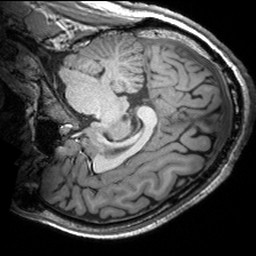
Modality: T1w
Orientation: sagittal
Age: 26
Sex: male
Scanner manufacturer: siemens
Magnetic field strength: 3 T
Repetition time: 2.53 s
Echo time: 0.00299 s